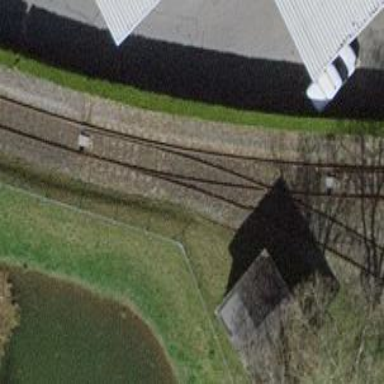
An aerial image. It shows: Railway switch.